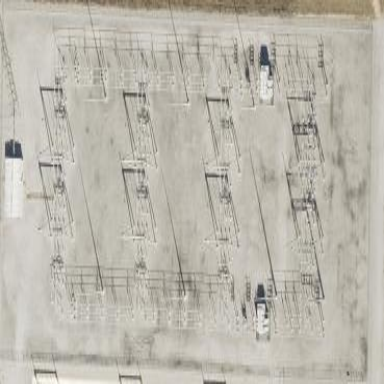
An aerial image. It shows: Fence surrounds transmission level power substation.